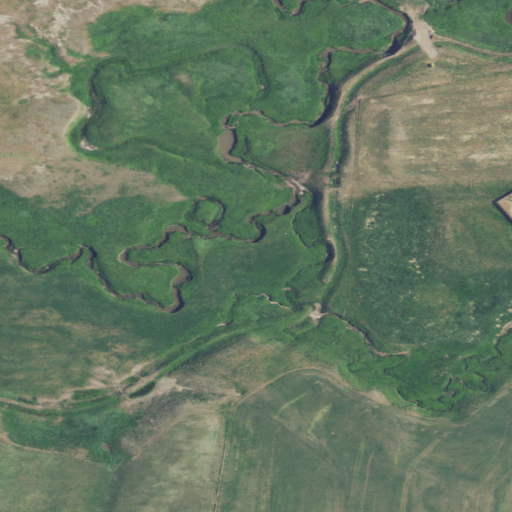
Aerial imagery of valley in Montana named Crow Coulee containing herbaceous wetlands, cultivated crops, shrub, grassland, and woody wetlands